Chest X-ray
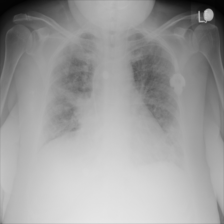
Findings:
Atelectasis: negative
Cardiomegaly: negative
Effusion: negative
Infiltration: negative
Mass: positive
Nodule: negative
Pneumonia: negative
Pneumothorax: negative
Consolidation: positive
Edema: negative
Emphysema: negative
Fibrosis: negative
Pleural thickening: negative
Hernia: negative